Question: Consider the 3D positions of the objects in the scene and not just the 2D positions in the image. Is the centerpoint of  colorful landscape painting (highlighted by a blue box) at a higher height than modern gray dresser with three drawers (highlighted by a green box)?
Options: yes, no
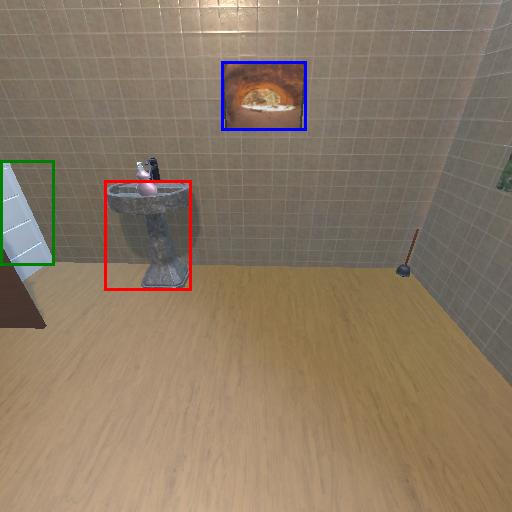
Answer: yes